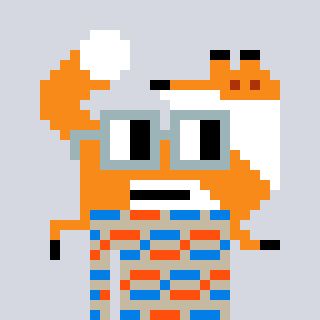
a pixel art character with square dark gray glasses, a fox-shaped head and a bege-colored body on a cool background